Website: crate-barrel
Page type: gifting
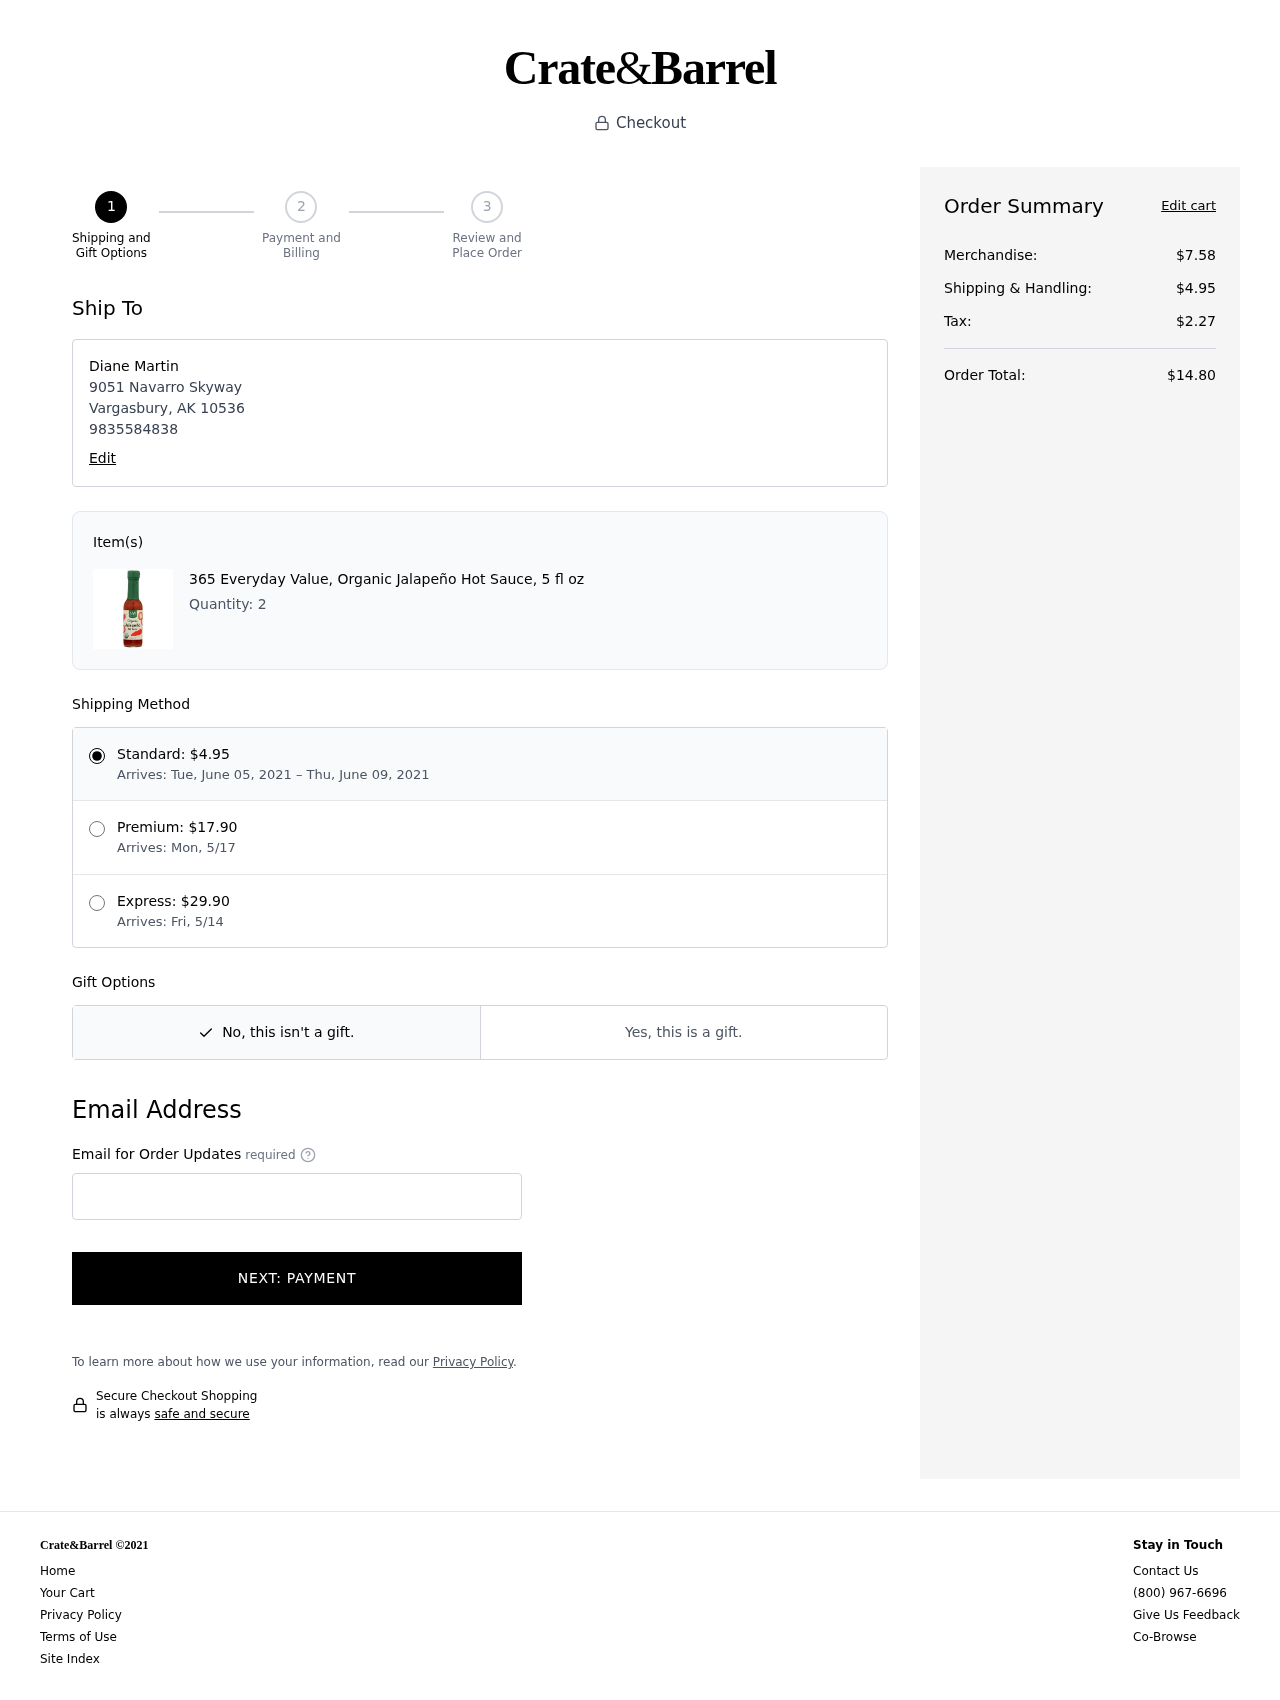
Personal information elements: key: PII_CITY
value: Vargasbury
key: PII_FULLNAME
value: Diane Martin
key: PII_PHONE
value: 9835584838
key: PII_POSTCODE
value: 10536
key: PII_STATE_ABBR
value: AK
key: PII_STREET
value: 9051 Navarro Skyway
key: PII_EMAIL
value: dmartin@yahoo.com
Product elements: key: PRODUCT1_NAME
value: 365 Everyday Value, Organic Jalapeño Hot Sauce, 5 fl oz
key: PRODUCT1_QUANTITY
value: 2
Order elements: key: ORDER_SHIPPING_DATE
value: June 05, 2021
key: ORDER_DELIVERY_DATE
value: June 09, 2021
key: ORDER_SUBTOTAL
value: $7.58
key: ORDER_SHIPPING_COST
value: $4.95
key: ORDER_TAX
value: $2.27
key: ORDER_TOTAL
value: $14.80